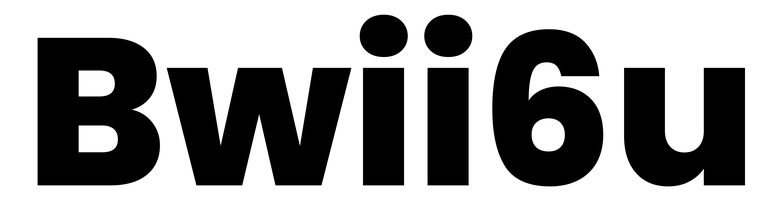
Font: Poppins-ExtraBold